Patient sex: F
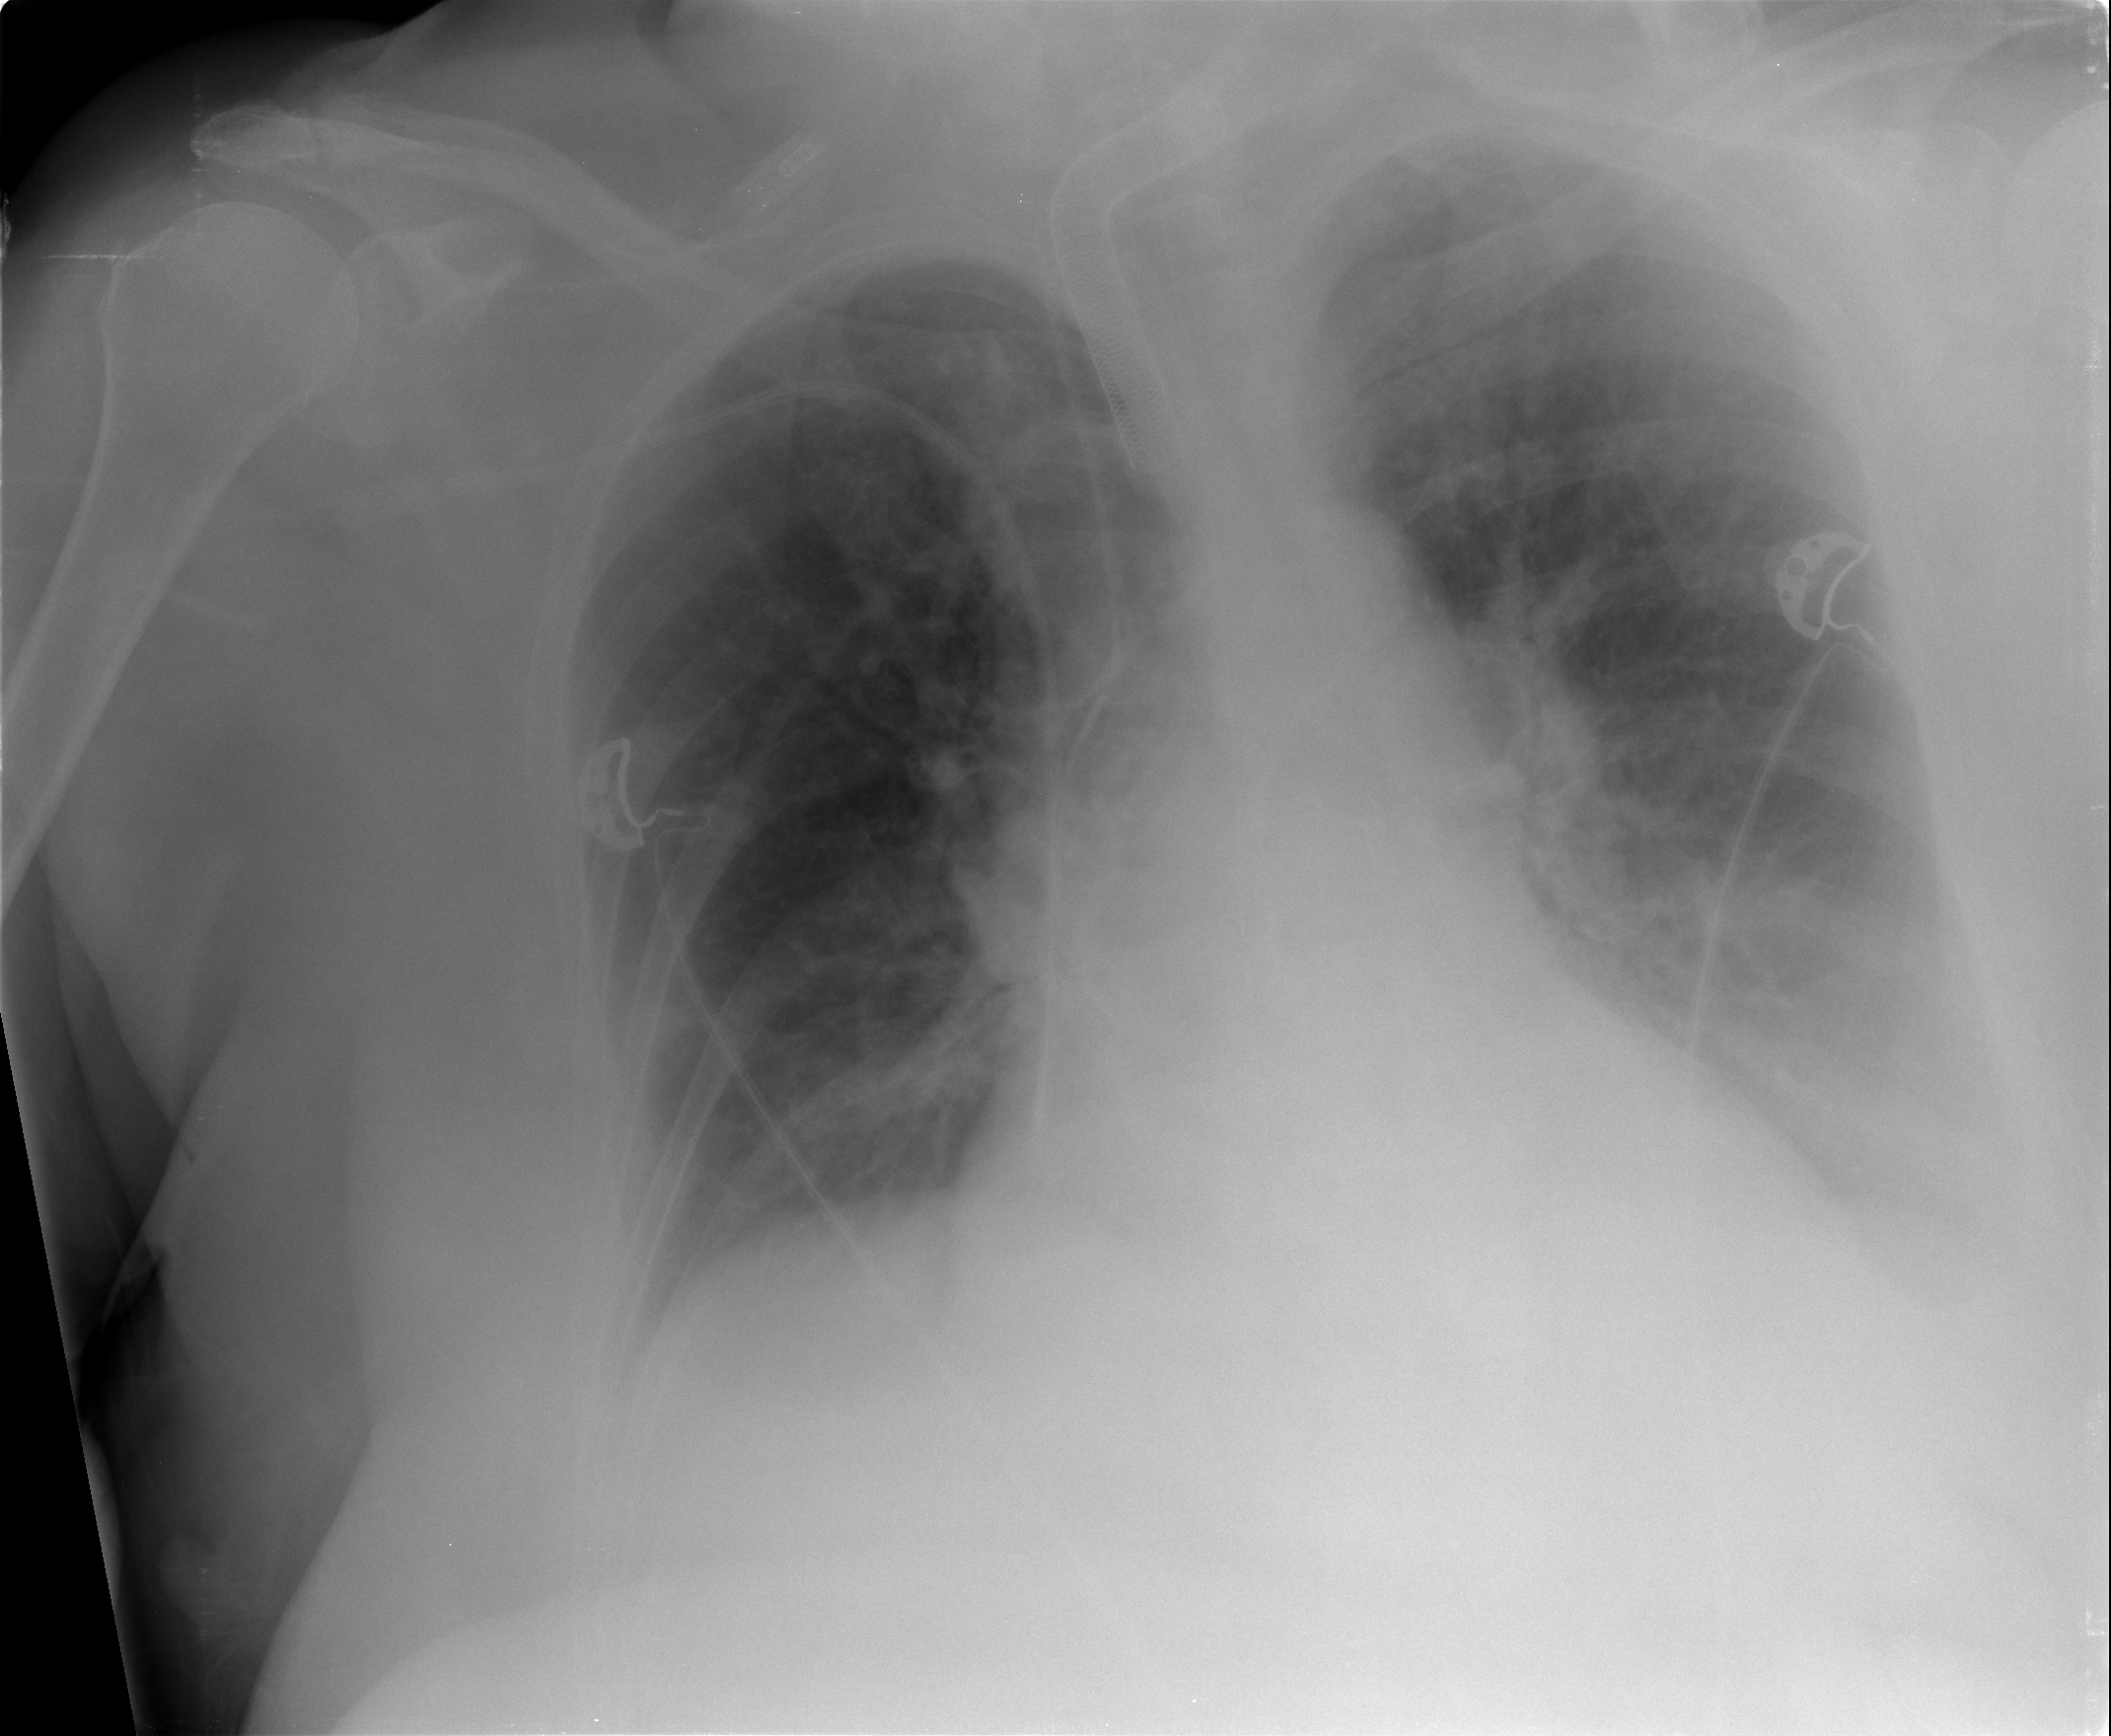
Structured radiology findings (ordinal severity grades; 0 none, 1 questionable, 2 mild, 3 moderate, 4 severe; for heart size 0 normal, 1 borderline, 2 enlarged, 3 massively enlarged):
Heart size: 0
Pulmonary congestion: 2
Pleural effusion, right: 1
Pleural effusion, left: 2
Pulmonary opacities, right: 2
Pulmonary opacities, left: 2
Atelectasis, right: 2
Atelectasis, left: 2